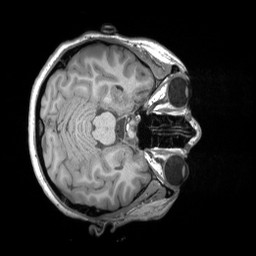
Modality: T1w
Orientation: axial
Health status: healthy